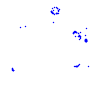
Particle: proton